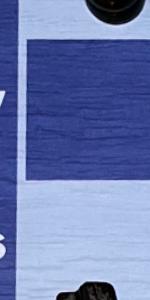
Label: Empty